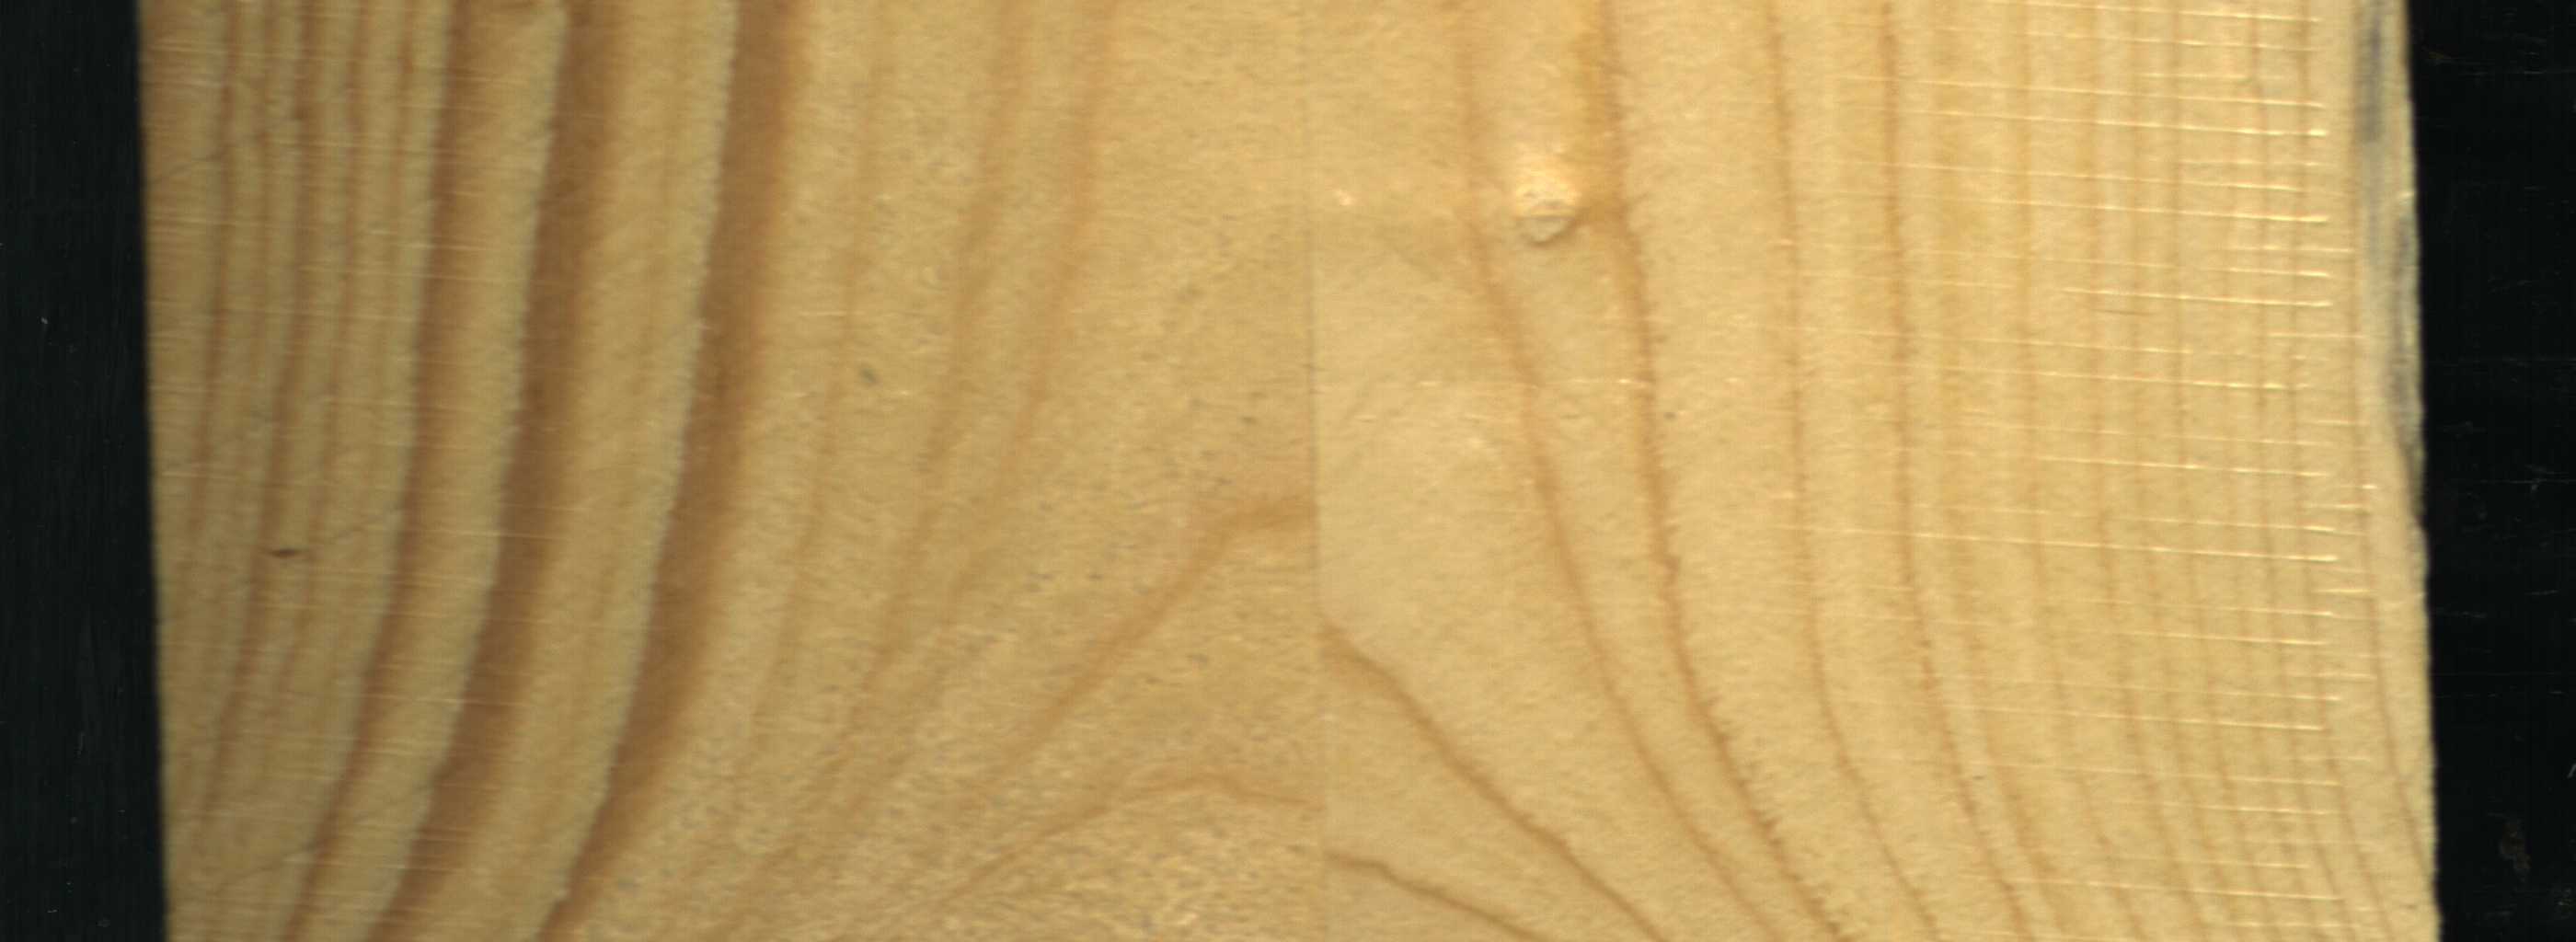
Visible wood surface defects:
Blue_Stain